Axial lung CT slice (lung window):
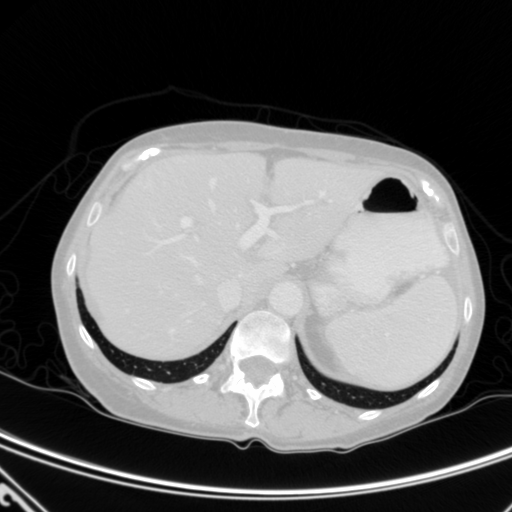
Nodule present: no